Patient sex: M
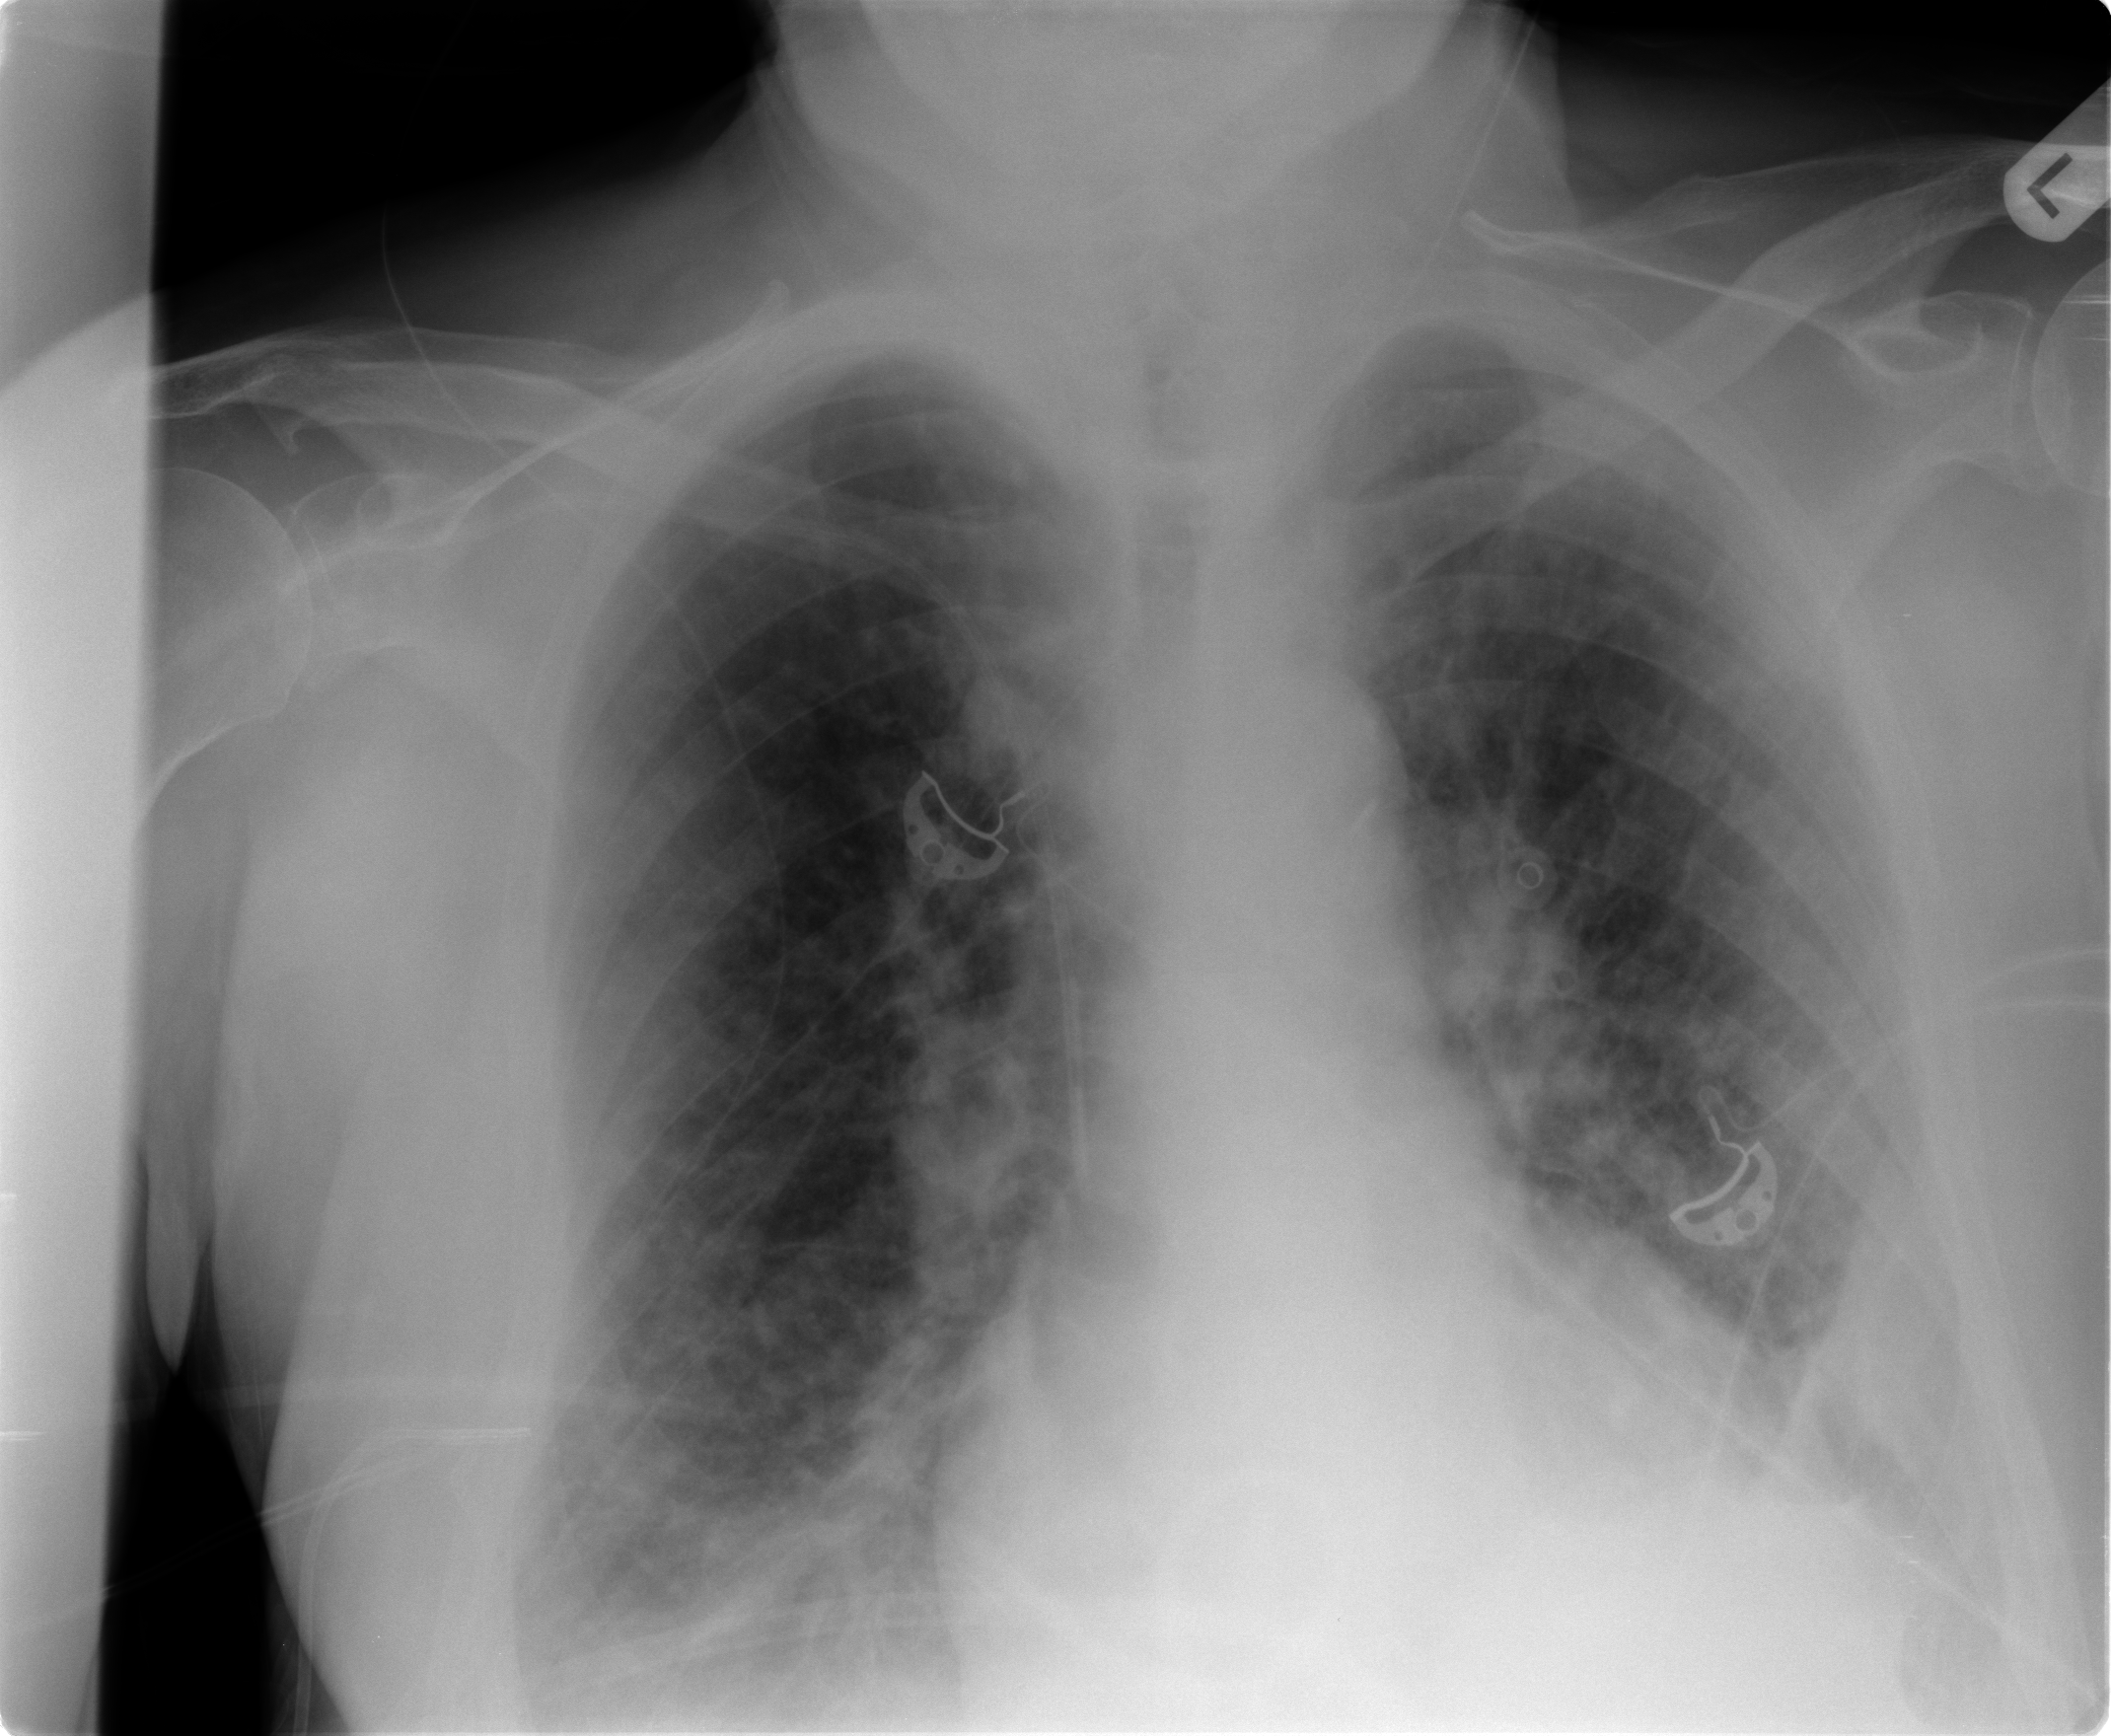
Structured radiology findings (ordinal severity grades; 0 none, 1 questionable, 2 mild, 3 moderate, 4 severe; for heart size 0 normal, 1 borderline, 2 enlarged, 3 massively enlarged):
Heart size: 0
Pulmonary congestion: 3
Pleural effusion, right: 2
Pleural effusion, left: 2
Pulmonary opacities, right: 2
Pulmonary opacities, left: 3
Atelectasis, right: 2
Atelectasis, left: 2